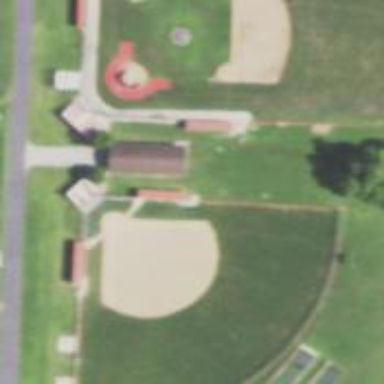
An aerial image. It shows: Softball pitch for leisure sports.